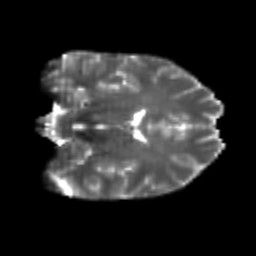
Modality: T2w
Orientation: coronal
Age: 23
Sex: male
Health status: healthy
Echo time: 0.074 s